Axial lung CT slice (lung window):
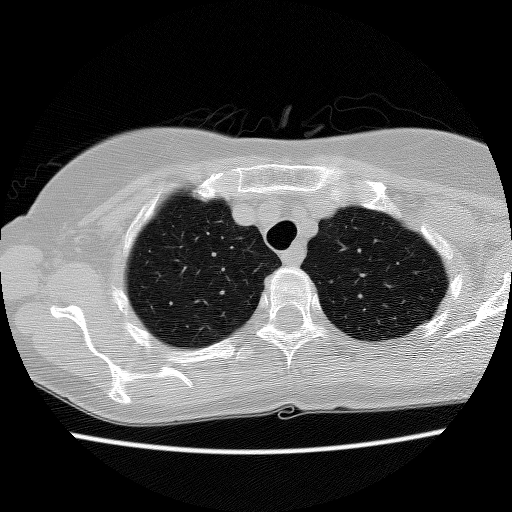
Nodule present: no